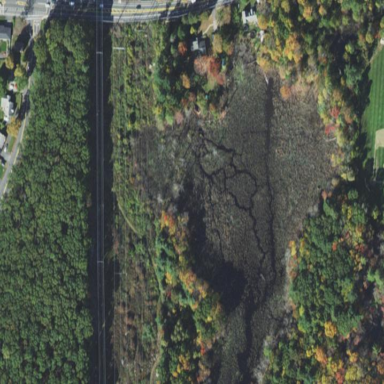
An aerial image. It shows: Marshy wetland area.